Question: I try to read a file from my workspace,and to calculate the entropy of order one of each image band using the histogram of the gray levels
this is my try and I'am enable to read the .mat file with the load function
'''
clc
I = load('file.mat');
E = entropy(I);
hist(E);
figure
plot(E);
'''
Update:
this is the code:
'''
I = load('file.mat');
E = zeros(1,size(I,3));
for idx = 1 : size(I,3)
%// Calculate PDF
chan = I(:,:,idx);
h = imhist(chan);
end
'''
Now,I get this error:

thanks again for any help
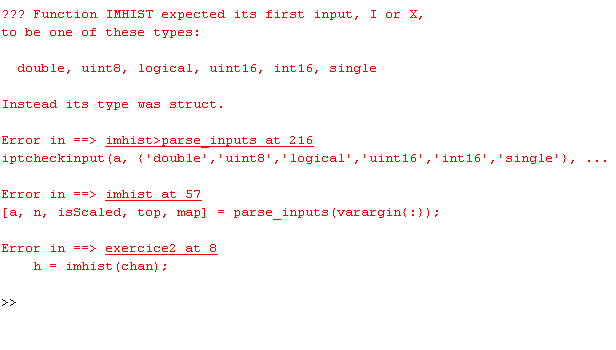
Answer: Recall from definition that the entropy (Shannon) is defined as:

In this case, 'b = 2'. What you need to do is assuming we have a grayscale image, we need to find the probability distribution function of the image, then use the above definition to calculate our entropy. The <URL>, then normalize this by the total number of pixels in your image to get the probability distribution function.
Therefore, if your image is loaded into 'im' and is grayscale, this is how you calculate the entropy:
'''
%// Grab image data
im = I.indian_pines_corrected;
%// Calculate PDF
h = imhist(I);
h = h / numel(I);
%// Set any entries in the PDF that are 0 to 1 so log calculation works
h(h == 0) = 1;
%// Calculate entropy
E = -sum(h.*log2(h));
'''
---
The above code goes through the logic we have outlined. However, look at the third line of code. Any entries in the probability distribution function that are 0, the 'log' calculation would generate an invalid number, so in order for the 'log' function to safely make this 0, we set any values in the PDF that are 0 to 1, so that 'log(1) = 0'. Essentially, the entropy calculation will ignore these entries so that we can properly calculate the value.
Because you have a image, all you have to do is treat each colour channel as a separate grayscale image, so we can just use the above code and loop over each channel. Just extract each colour channel as a grayscale image, and calculate the entropy of each colour channel. Therefore, assuming 'I' is a colour image:
'''
%// Grab image data
im = I.indian_pines_corrected;
E = zeros(1,size(I,3));
for idx = 1 : size(I,3)
%// Calculate PDF
chan = I(:,:,idx);
h = imhist(chan);
h = h / numel(chan);
%// Find any entries in the PDF that are 0 to 1 so log calculation works
h(h == 0) = 1;
%// Calculate entropy
E(idx) = -sum(h.*log2(h));
end
'''
'E' would be an array where each element would tell you the entropy for each colour channel. Therefore, the first element would be the entropy for the first channel (red), the second element would be the second (green), and so on.